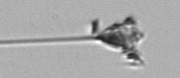
Label: Asterionellopsis_glacialis